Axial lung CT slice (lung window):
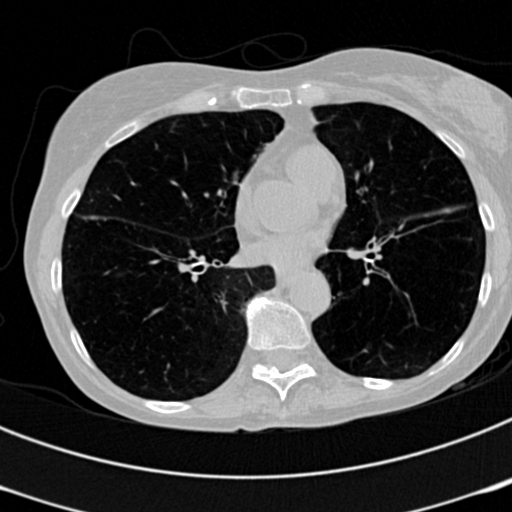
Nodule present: no